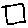
Label: square